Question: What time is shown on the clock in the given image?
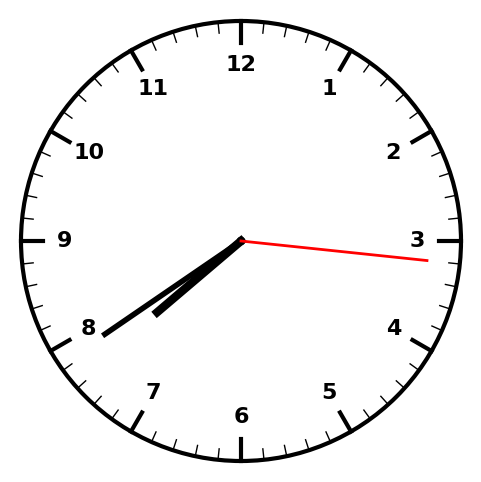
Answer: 07:39:16